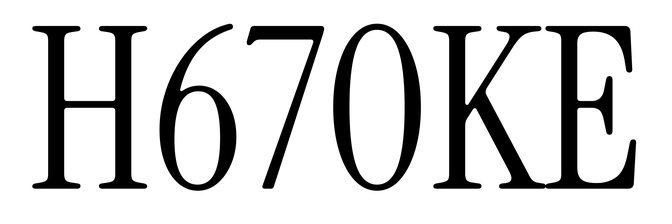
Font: InstrumentSerif-Regular